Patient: sex M, age 46
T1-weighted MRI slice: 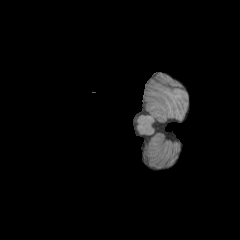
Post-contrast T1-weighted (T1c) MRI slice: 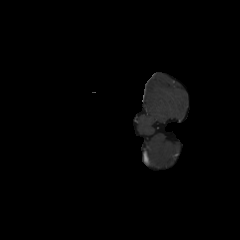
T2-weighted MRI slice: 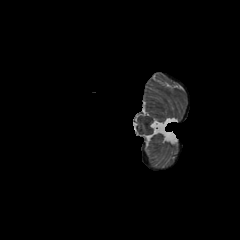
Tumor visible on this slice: no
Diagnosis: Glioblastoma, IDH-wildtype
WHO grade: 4